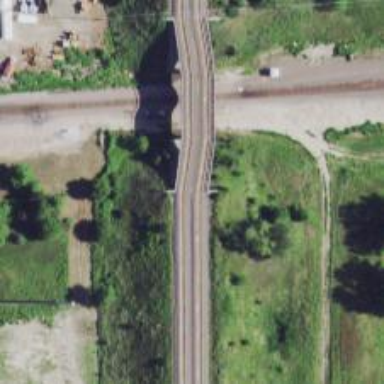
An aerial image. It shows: Bridge with 2 railway tracks crossing over it.